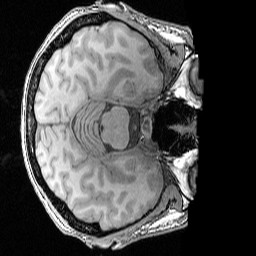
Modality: T1w
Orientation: axial
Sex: male
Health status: ill
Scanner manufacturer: siemens
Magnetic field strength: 3 T
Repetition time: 1.57 s
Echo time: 0.00342 s